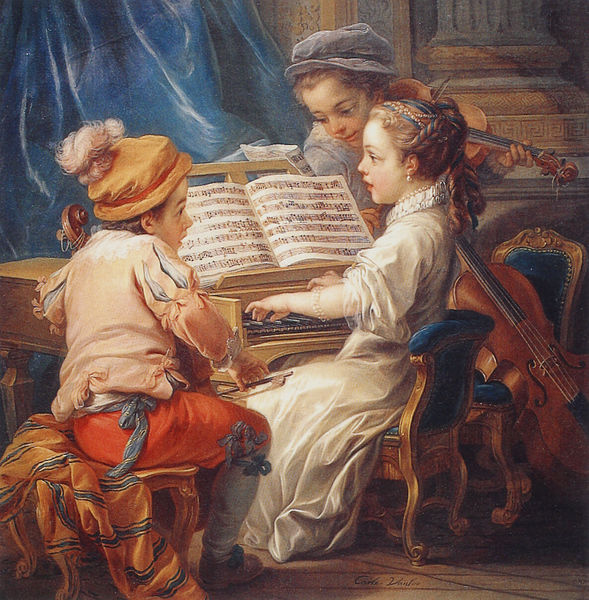
Titel: Allegorien der Künste
Künstler: Carle van Loo
Institution: San Francisco, The Fine Arts Museum of San Francisco
Schlagwörter: blau, feder, flügel, weiß, gelb, mädchen, sitzen, kleid, ohrring, stuhl, rot, mütze, konzert, musik, perle, kinder, cello, noten, jungen, spielen, klavier, junge, geige, trio, cembalo, spinett, hausmusik, terzett